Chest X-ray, PA view. Patient: 27 years old, sex F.
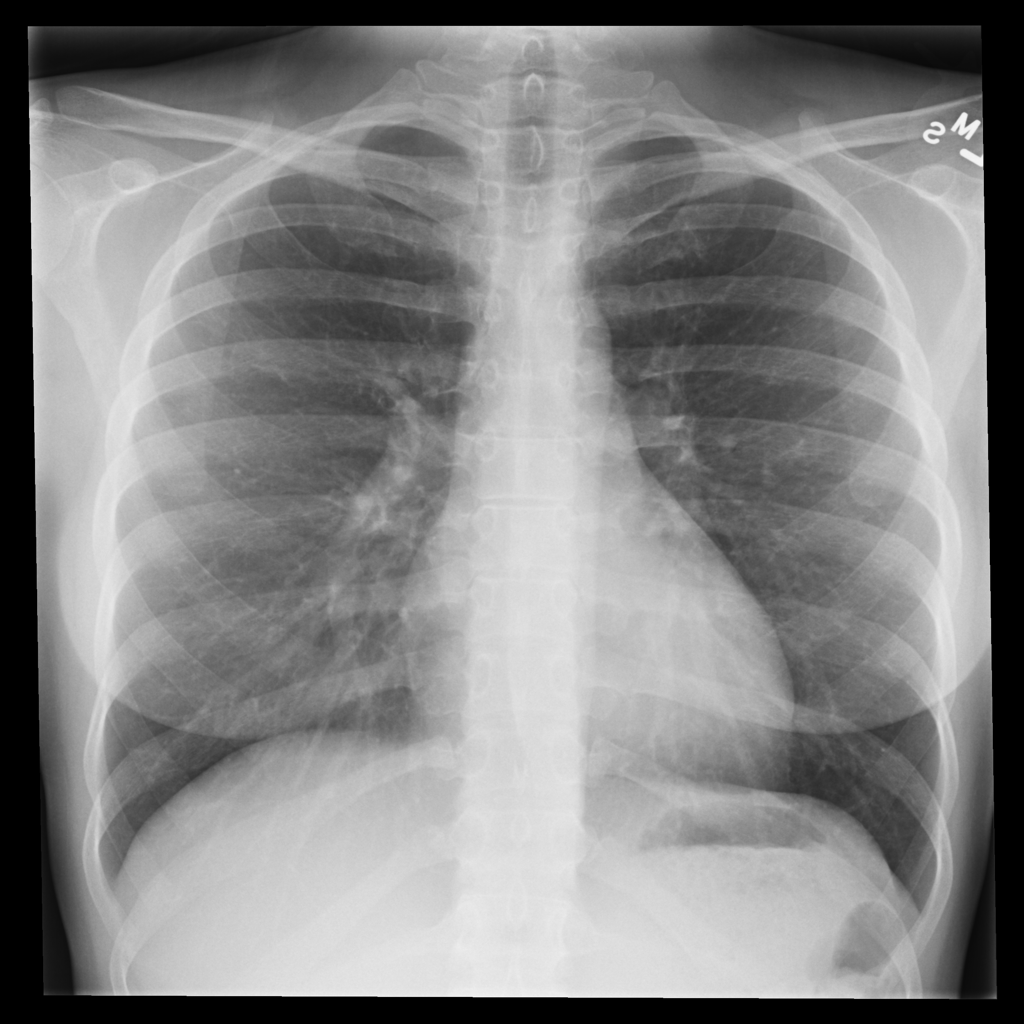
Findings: No Finding